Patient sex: M
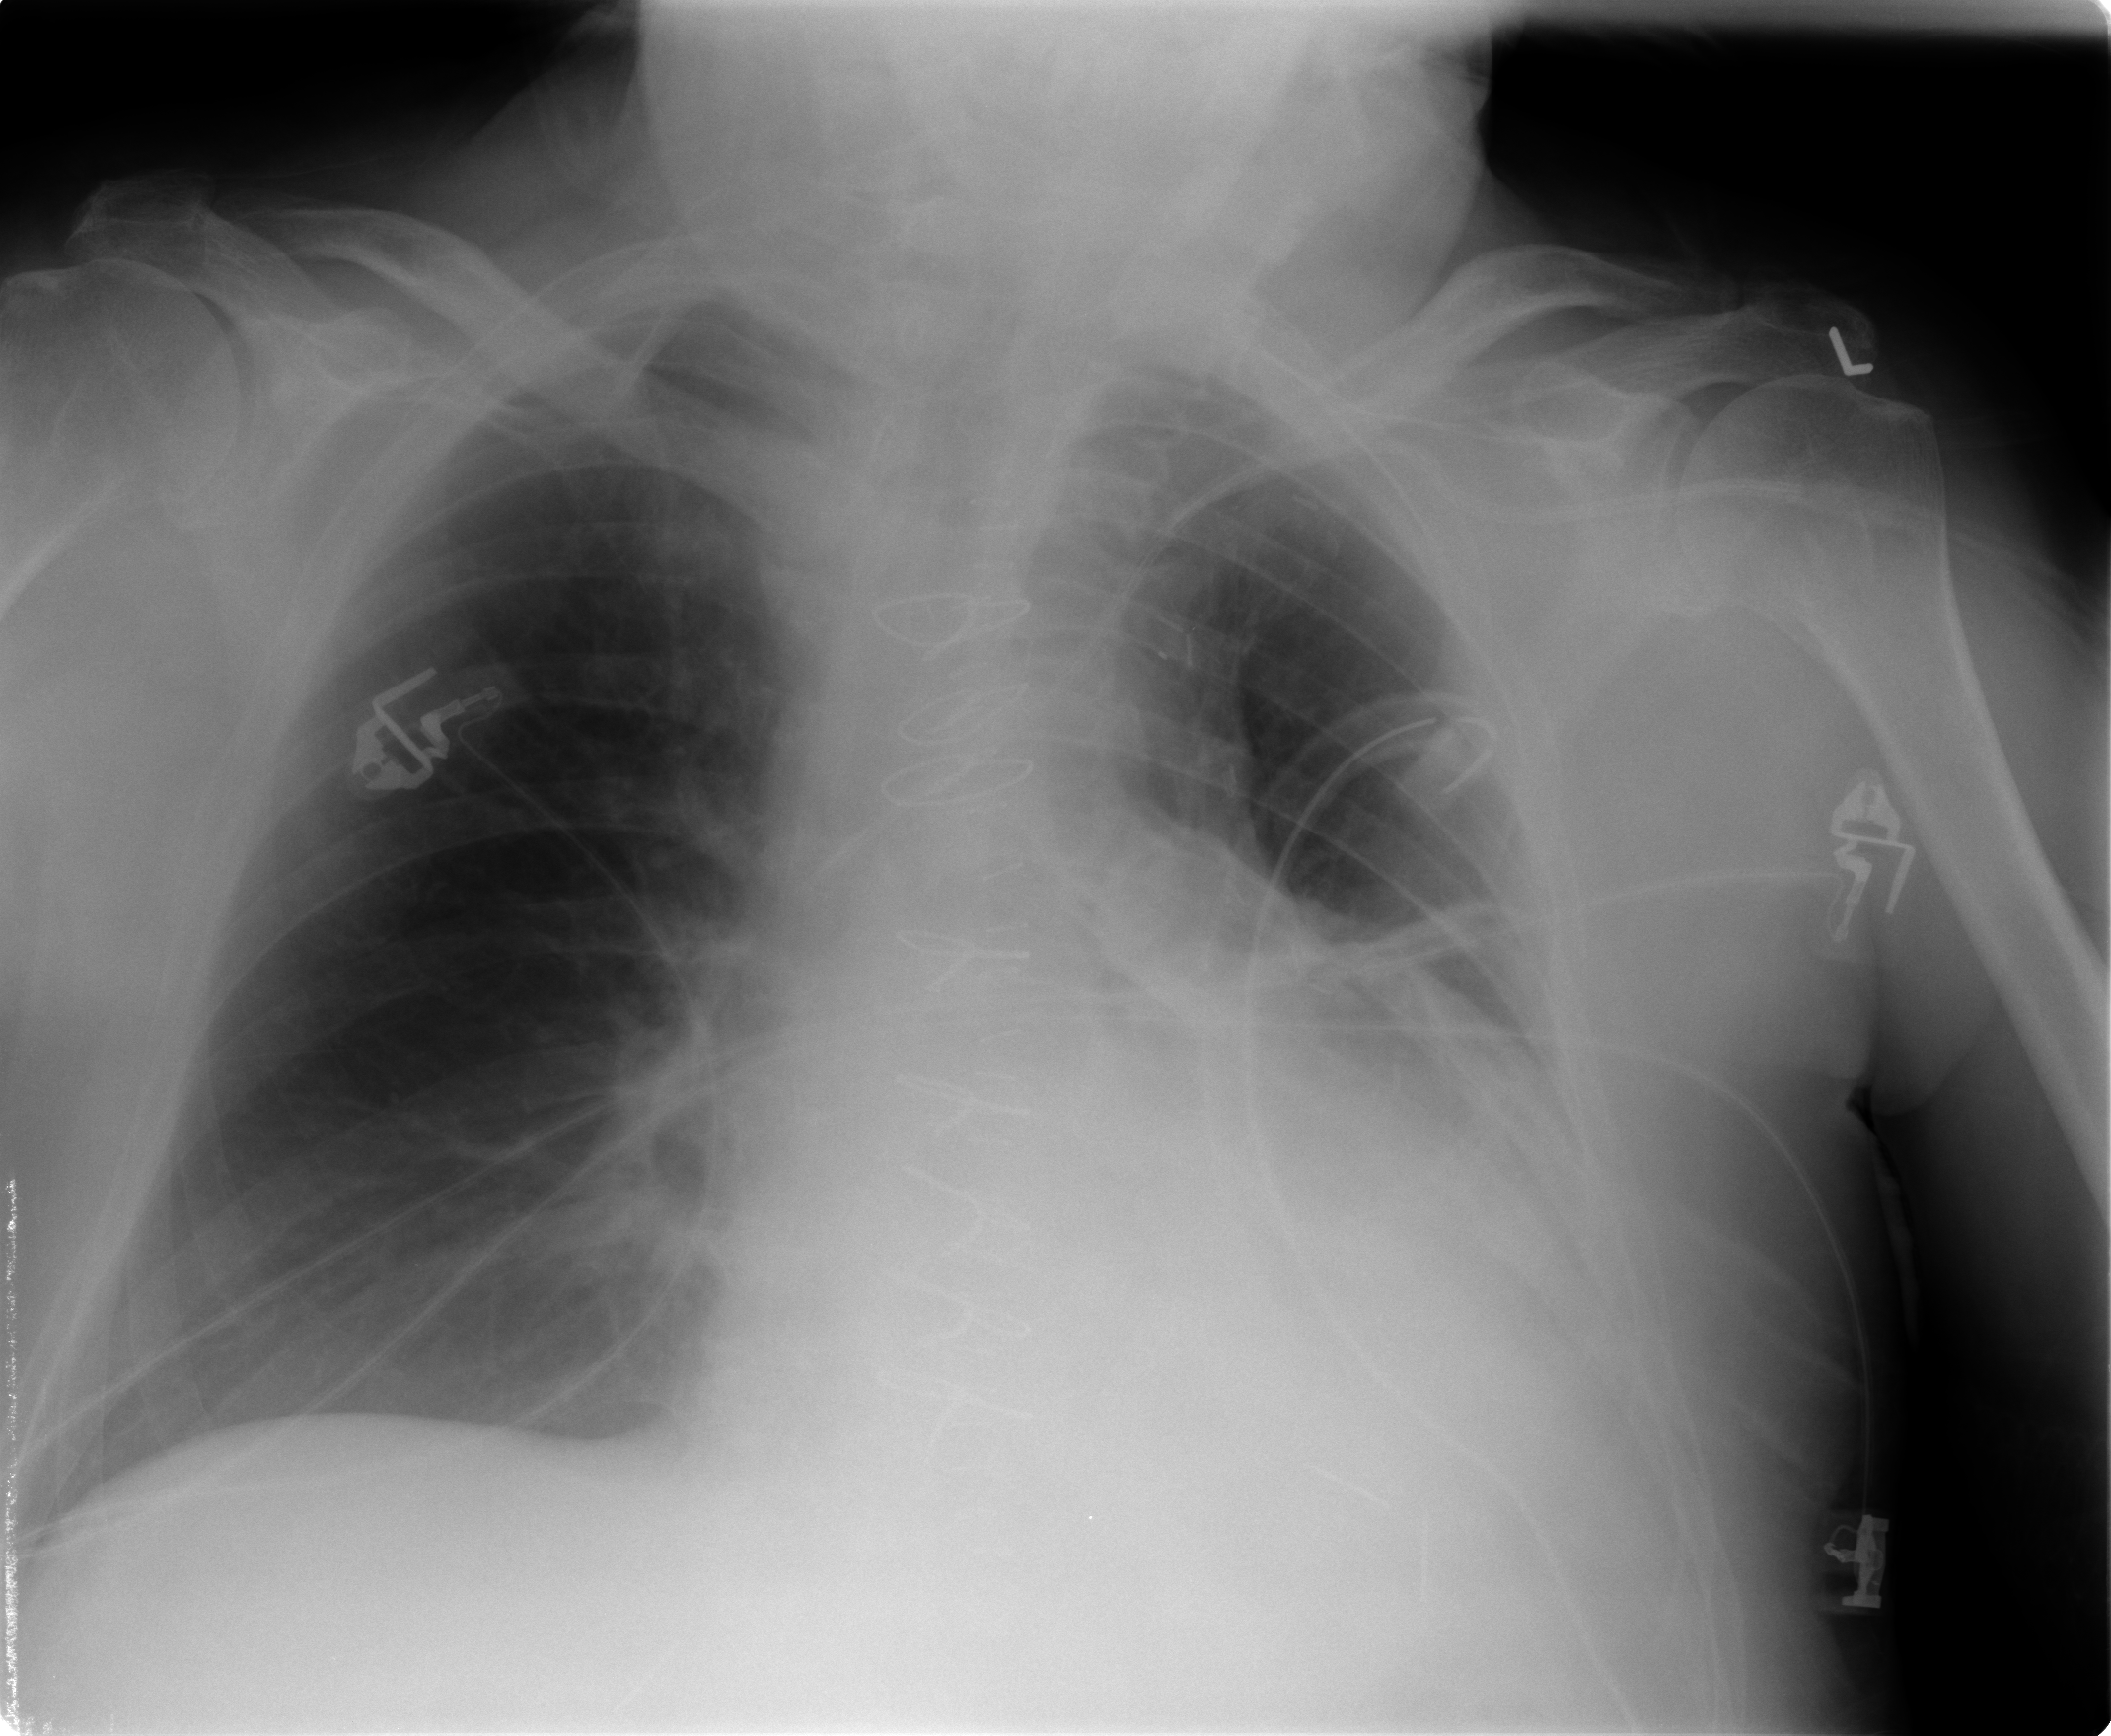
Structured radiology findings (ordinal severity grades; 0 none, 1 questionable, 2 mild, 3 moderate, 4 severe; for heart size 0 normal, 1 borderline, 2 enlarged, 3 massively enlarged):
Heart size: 2
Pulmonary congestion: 0
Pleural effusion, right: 0
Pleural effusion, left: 2
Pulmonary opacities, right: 0
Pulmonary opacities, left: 0
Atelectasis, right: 0
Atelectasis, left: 2